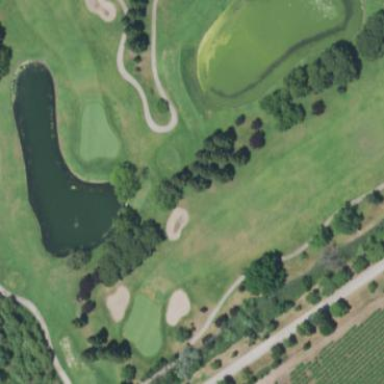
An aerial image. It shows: Lush grass fairway on golf course.